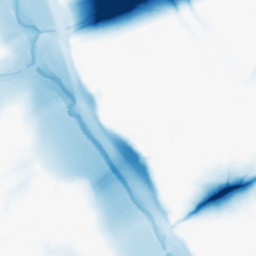
Category: morphological
Decomposition family: morphological
Decomposition parameters: operation: closing
size: 50
Upsampling method: bilinear
Upsampling parameters: scale: 4
Upsampling scale: 4